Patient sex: M
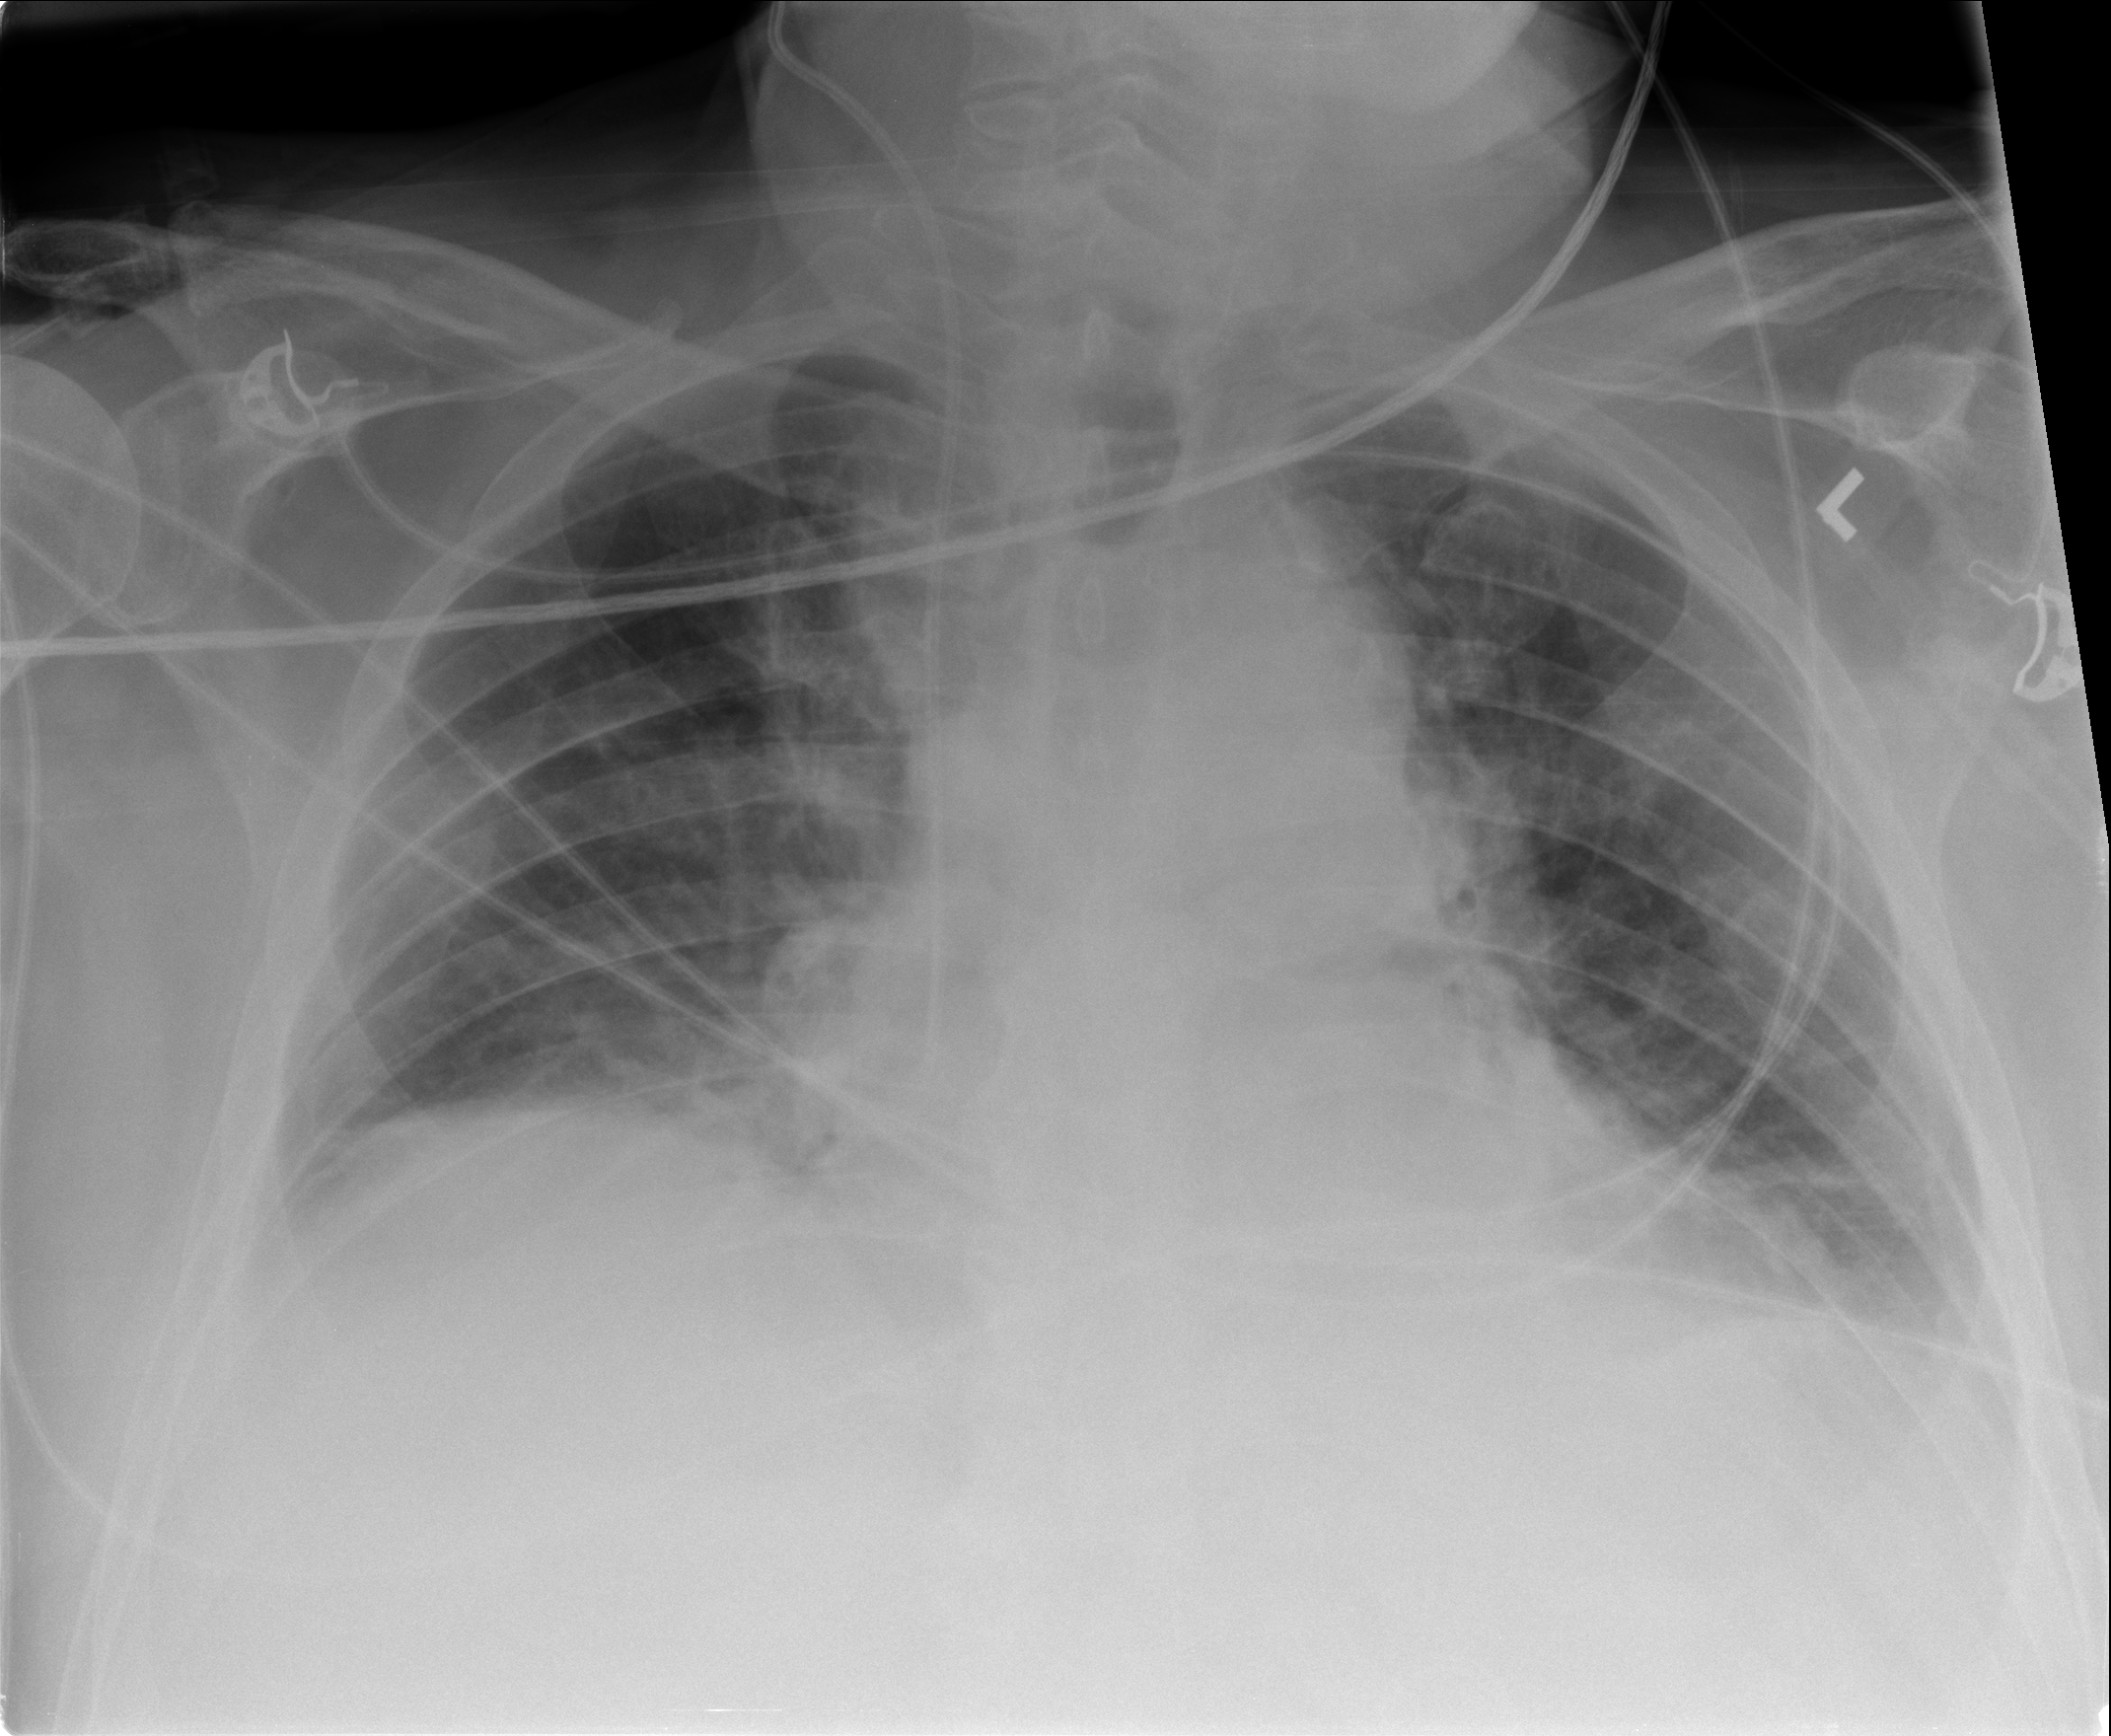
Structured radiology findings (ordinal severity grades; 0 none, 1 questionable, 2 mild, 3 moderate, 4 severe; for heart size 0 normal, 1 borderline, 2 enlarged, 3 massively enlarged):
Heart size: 0
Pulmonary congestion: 0
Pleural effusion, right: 1
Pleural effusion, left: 0
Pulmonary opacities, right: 0
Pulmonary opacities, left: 0
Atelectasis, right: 0
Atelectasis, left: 2